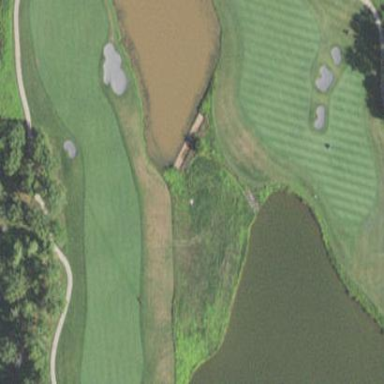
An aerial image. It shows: Rough grassy area used for golf.